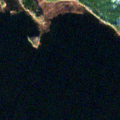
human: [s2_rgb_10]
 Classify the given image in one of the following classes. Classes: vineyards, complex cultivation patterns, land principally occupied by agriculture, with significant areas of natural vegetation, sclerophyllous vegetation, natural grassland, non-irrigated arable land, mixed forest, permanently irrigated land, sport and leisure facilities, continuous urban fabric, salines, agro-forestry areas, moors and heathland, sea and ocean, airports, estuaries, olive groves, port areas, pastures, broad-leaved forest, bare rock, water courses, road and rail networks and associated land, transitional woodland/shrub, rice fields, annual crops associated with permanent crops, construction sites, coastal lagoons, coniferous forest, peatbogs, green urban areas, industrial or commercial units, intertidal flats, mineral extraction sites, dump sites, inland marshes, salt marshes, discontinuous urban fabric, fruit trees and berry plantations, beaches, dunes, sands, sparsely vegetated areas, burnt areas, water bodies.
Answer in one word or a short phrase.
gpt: coniferous forest, mixed forest, water bodies